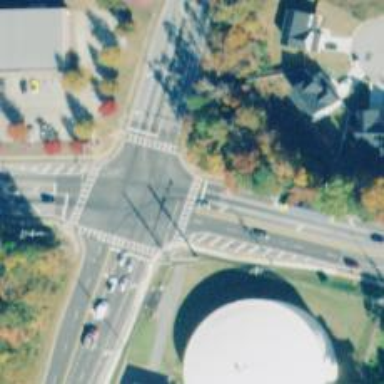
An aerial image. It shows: Marked crossing on the road.